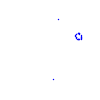
Particle: kaon